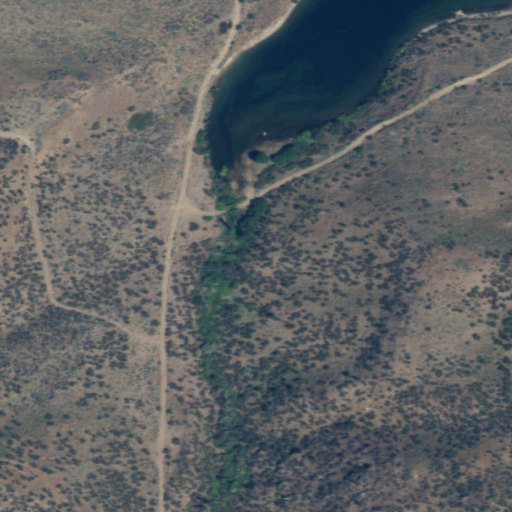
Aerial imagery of valley in Washington named Kaufman Canyon containing shrub and open water